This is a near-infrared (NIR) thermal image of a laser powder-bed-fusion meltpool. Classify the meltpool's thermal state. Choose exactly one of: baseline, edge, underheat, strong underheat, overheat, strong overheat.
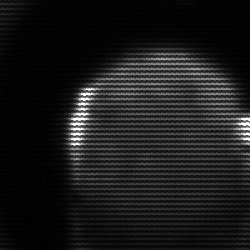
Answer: edge